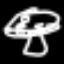
Label: mushroom